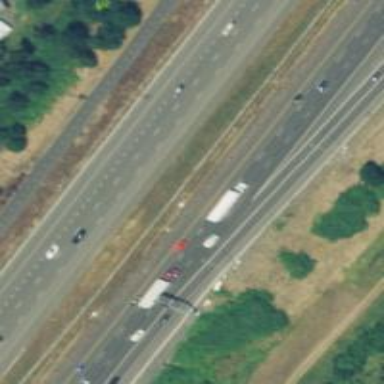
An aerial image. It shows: Asphalt motorway.